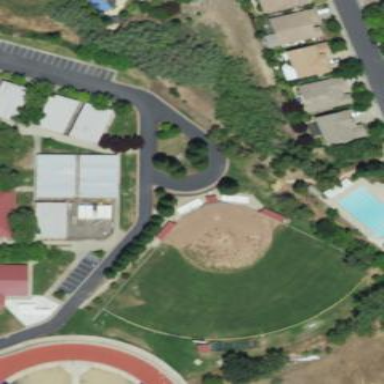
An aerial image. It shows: Baseball pitch for leisure land.